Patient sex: M
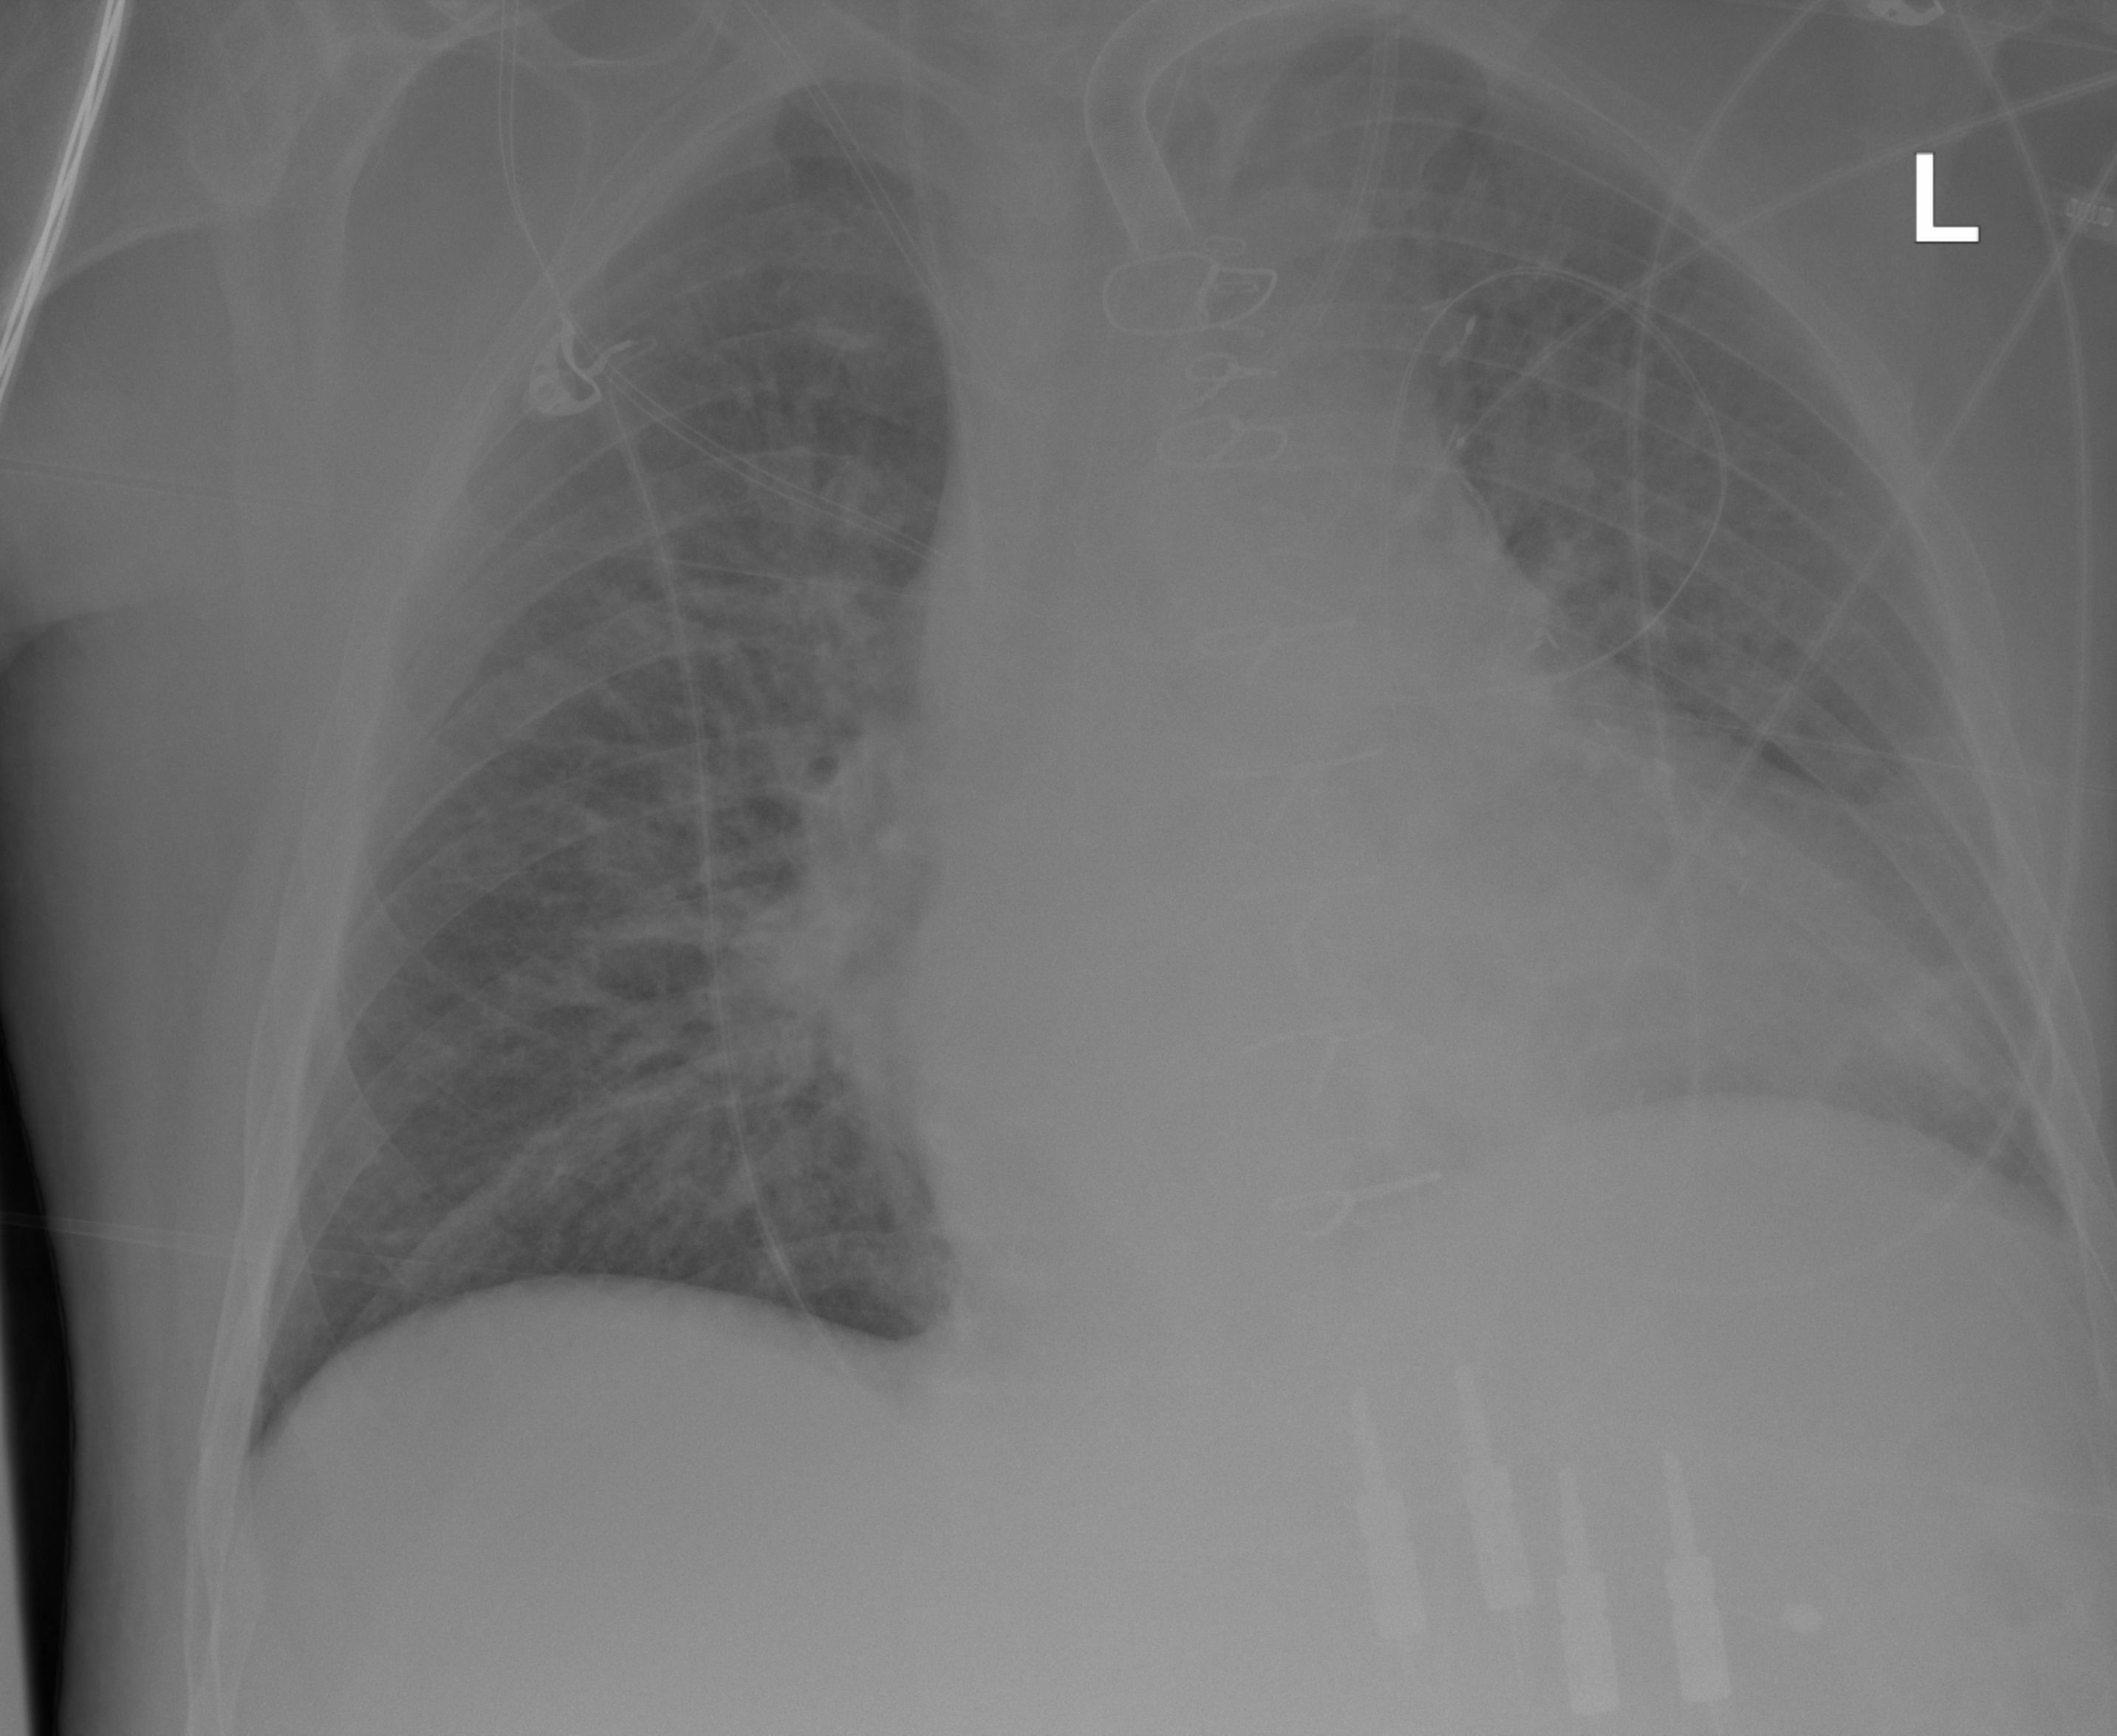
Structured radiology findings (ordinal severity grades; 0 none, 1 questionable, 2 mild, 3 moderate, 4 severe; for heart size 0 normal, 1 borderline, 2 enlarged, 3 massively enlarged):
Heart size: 2
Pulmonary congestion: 2
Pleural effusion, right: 0
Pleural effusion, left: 1
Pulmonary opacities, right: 2
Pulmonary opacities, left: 2
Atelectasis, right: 2
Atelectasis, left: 2